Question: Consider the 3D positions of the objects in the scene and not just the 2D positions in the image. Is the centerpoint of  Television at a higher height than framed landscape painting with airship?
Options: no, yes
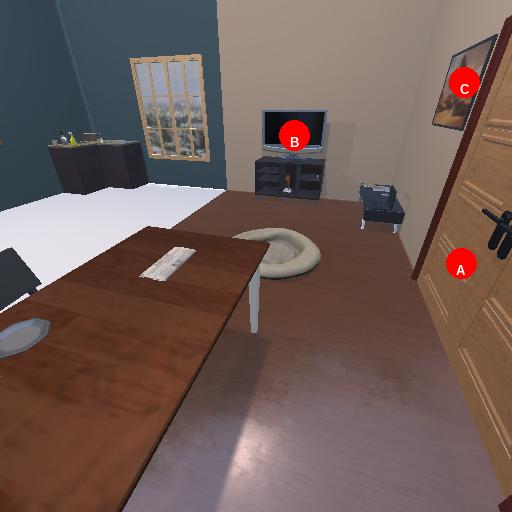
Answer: no